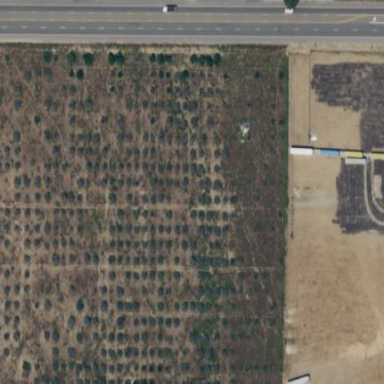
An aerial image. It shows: Orchard filled with olive trees.